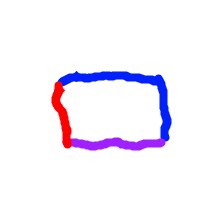
Shape: rectangle